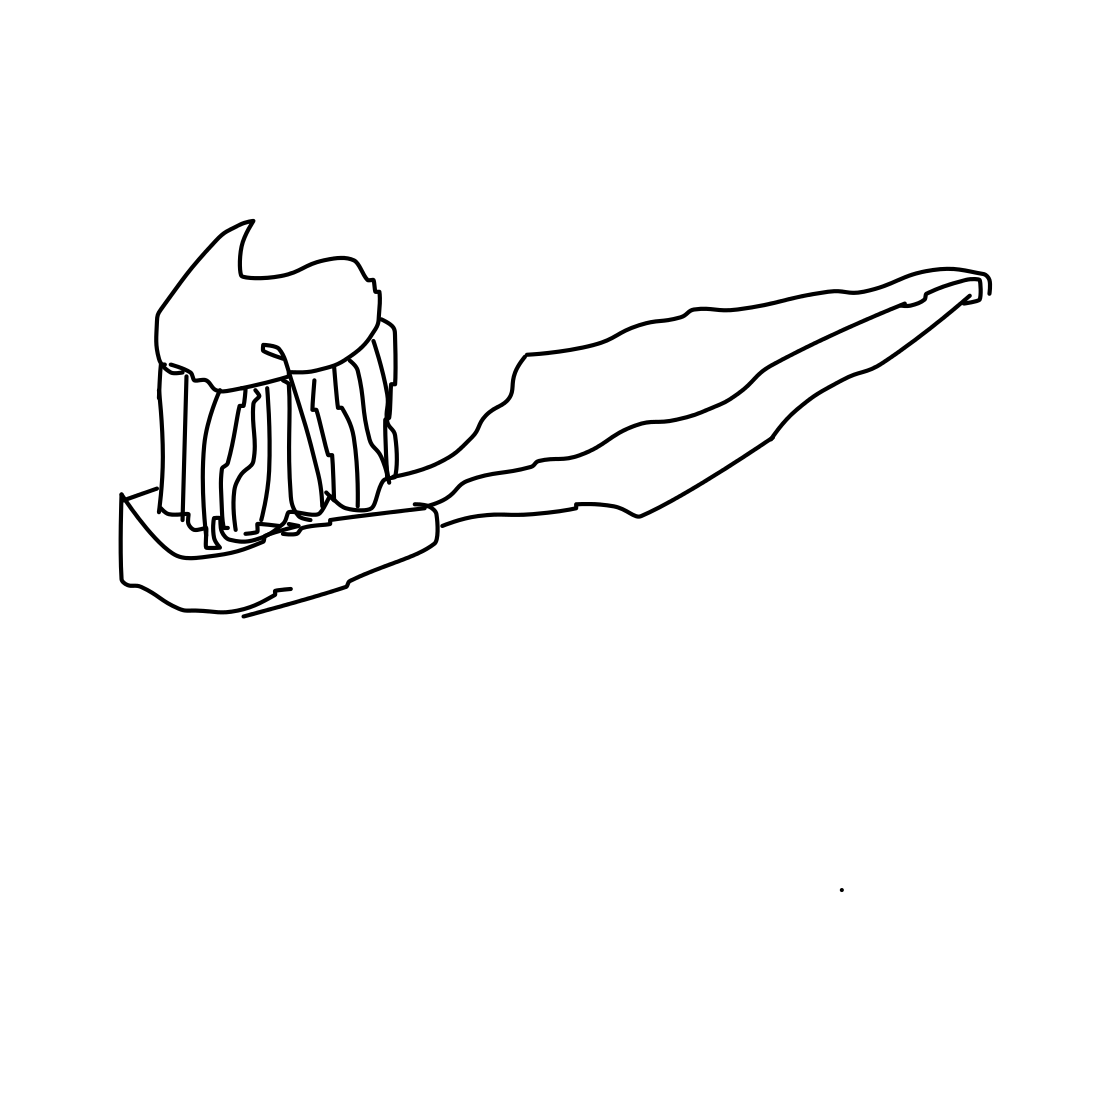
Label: toothbrush